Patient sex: M
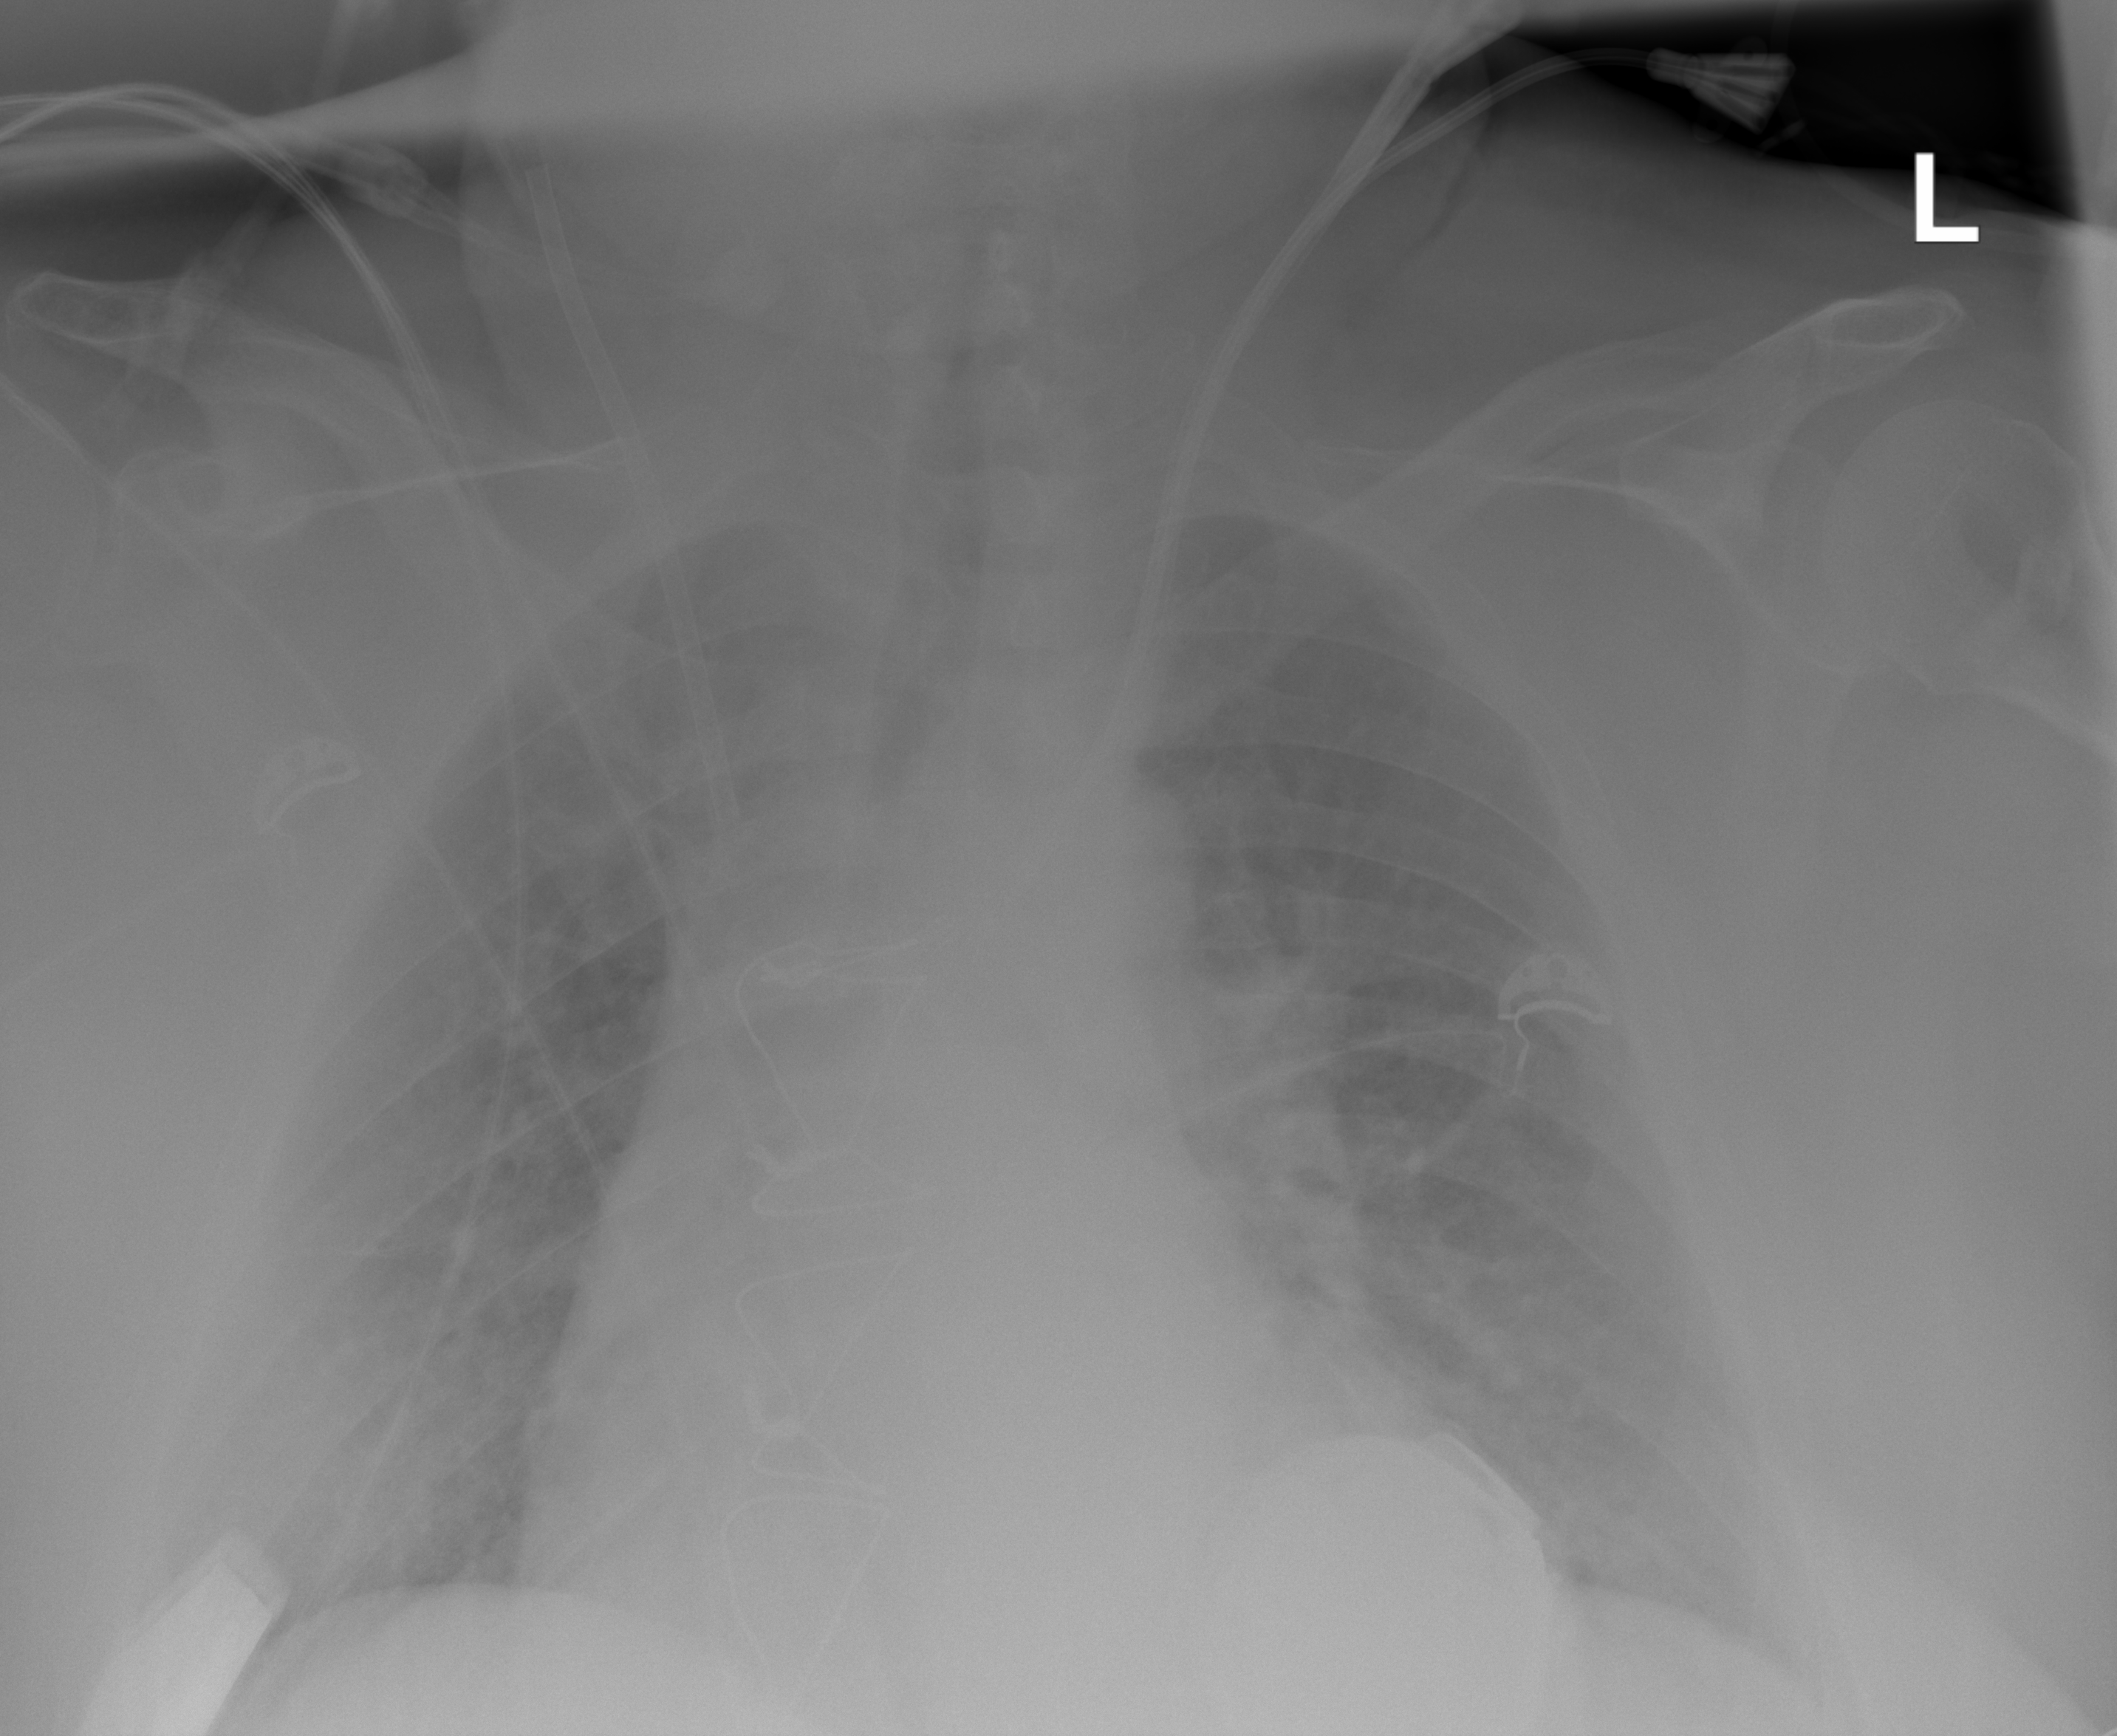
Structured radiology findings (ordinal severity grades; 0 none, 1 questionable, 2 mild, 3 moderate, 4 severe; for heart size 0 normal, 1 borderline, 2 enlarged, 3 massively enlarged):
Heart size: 2
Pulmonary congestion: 2
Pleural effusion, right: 2
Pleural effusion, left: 2
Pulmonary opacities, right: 0
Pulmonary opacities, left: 0
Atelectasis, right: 0
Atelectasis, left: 0